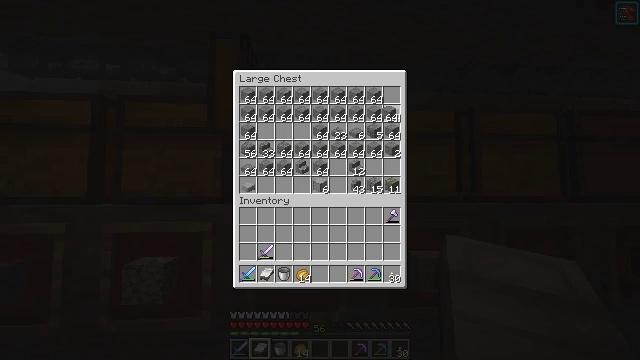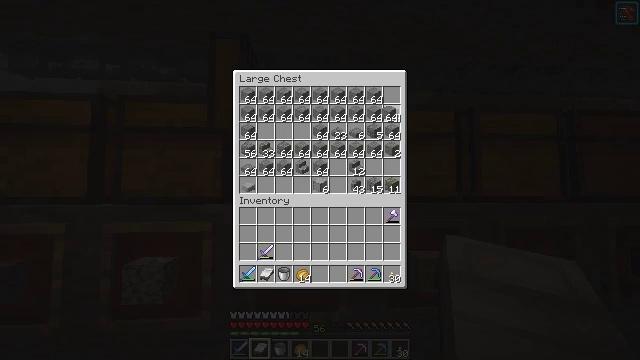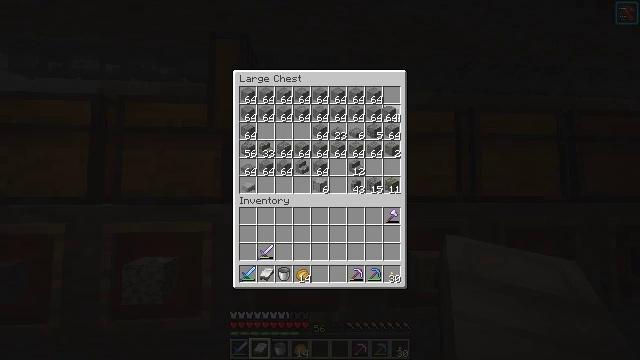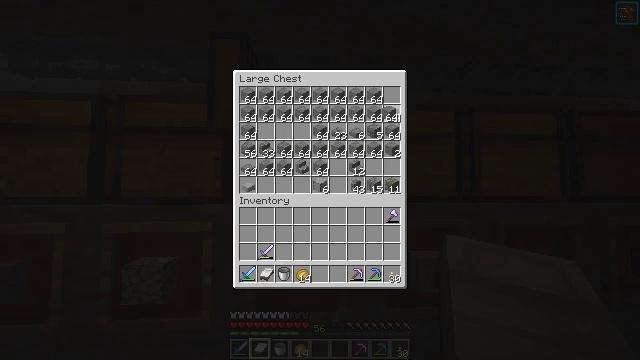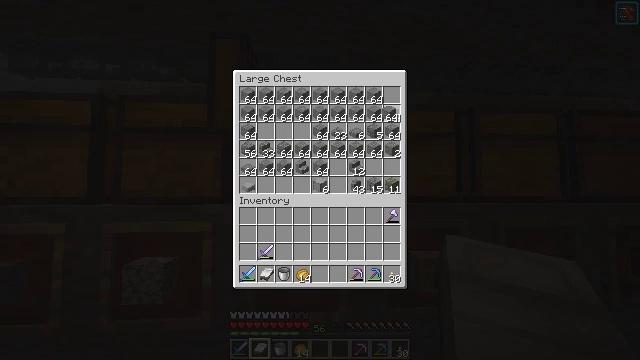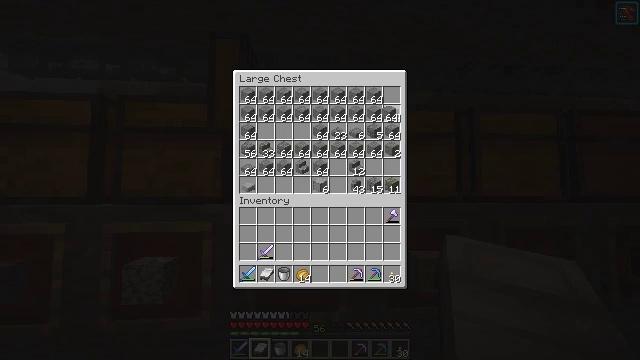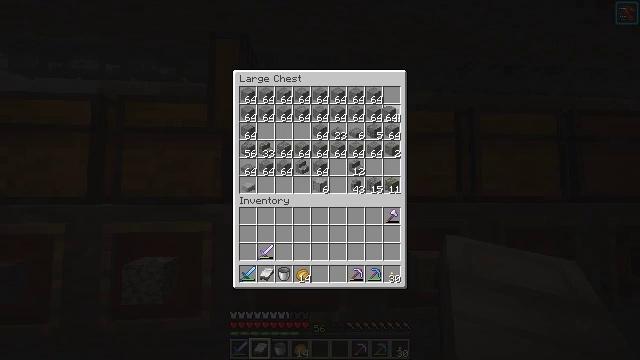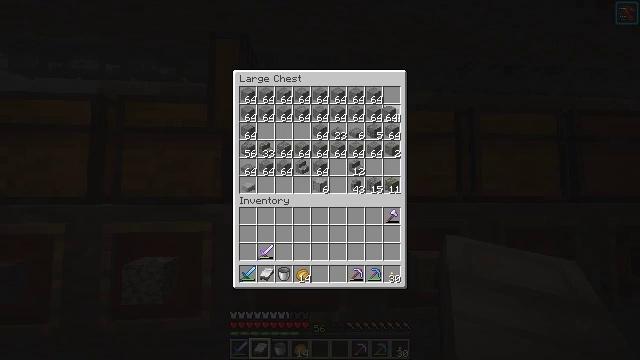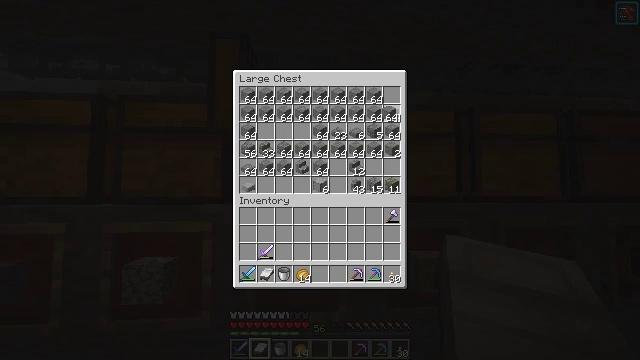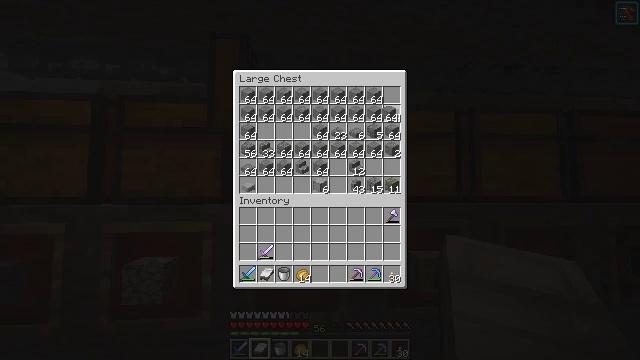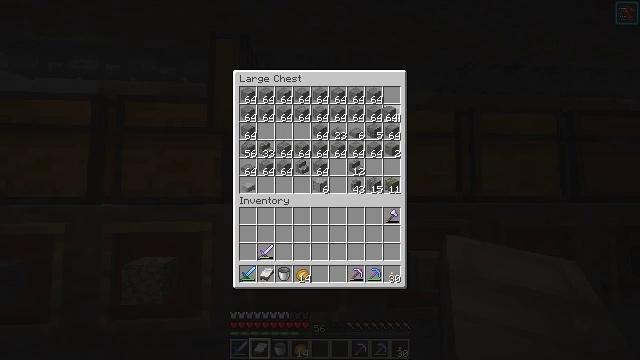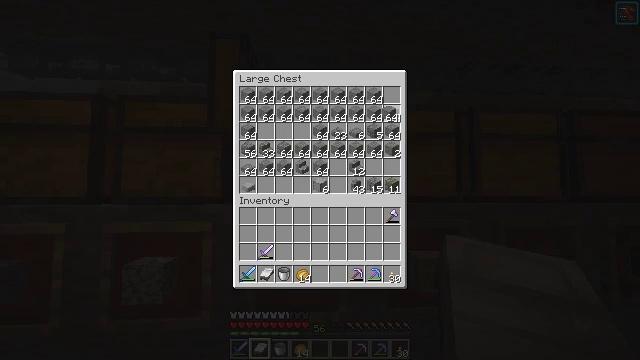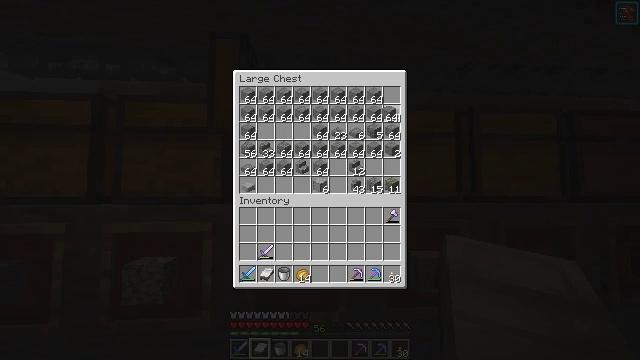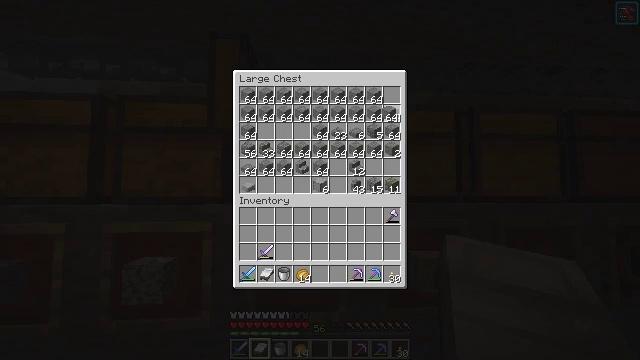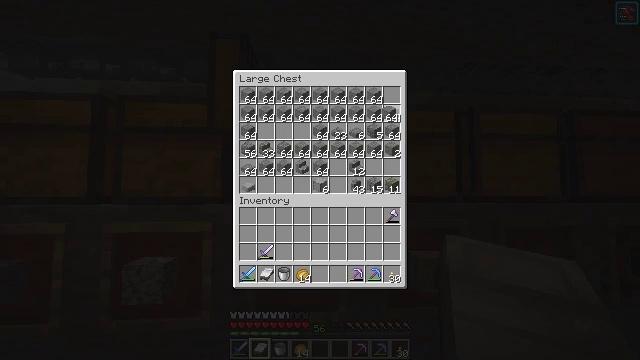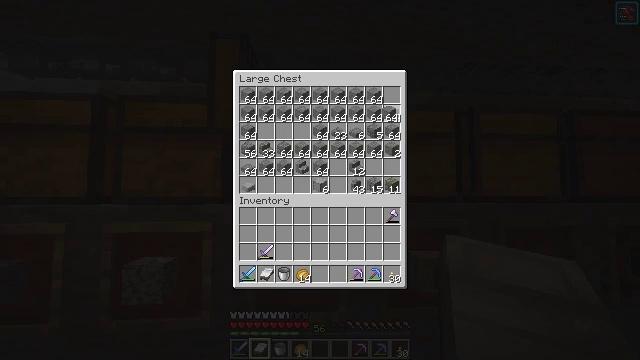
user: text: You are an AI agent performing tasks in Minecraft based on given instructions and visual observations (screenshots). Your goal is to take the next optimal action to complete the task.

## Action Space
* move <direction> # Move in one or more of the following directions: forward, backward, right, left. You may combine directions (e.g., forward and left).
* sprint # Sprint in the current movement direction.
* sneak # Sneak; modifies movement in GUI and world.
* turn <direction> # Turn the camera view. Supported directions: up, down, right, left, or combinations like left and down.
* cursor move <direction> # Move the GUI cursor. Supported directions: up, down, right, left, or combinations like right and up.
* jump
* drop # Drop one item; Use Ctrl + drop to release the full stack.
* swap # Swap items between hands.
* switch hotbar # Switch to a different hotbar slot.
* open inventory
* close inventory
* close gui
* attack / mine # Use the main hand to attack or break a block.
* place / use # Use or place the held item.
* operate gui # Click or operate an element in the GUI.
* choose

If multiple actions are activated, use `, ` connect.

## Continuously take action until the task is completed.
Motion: motion action
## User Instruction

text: Drop a stone.
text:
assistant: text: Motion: open gui
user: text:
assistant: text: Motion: sprint, operate gui
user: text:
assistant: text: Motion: sprint, operate gui
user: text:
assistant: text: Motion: sprint, operate gui
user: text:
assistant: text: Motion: sprint, operate gui
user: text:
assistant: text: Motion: sprint
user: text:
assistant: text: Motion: sprint
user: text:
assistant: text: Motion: sprint
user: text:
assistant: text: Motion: sprint
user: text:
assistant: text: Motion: sprint
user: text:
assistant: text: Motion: sprint
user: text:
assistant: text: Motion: sprint
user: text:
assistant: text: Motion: sprint
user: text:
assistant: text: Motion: sprint, choose
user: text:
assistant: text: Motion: sprint, choose
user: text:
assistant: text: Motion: sprint, choose
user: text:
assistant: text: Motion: sprint, choose
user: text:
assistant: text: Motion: sprint
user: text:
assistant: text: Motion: sprint
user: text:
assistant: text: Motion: sprint
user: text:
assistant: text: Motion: sprint
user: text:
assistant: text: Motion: sprint
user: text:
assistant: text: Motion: sprint
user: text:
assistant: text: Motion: sprint
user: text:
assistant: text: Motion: no_op
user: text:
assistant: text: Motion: no_op
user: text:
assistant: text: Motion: no_op
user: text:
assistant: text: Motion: no_op
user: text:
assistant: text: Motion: no_op
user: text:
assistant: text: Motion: no_op